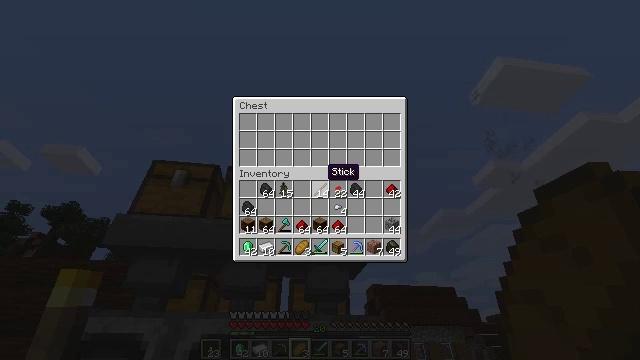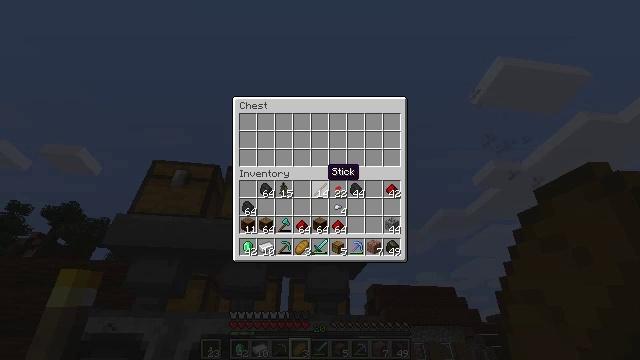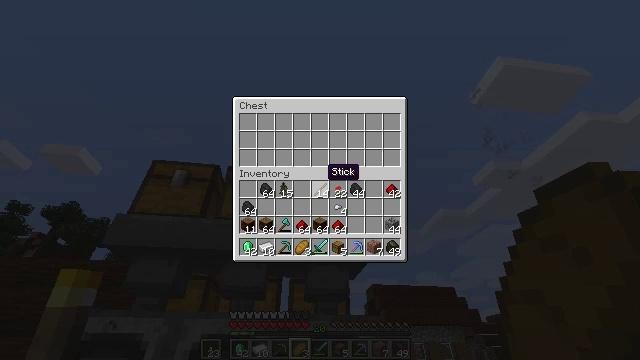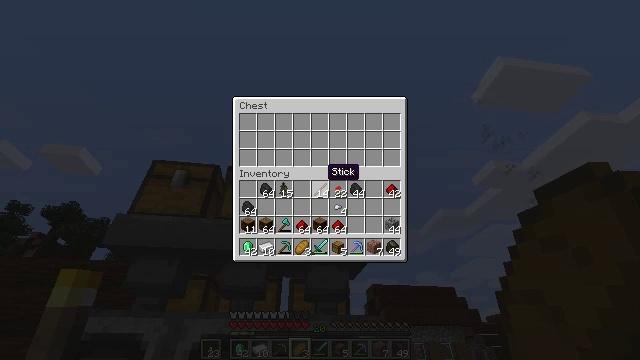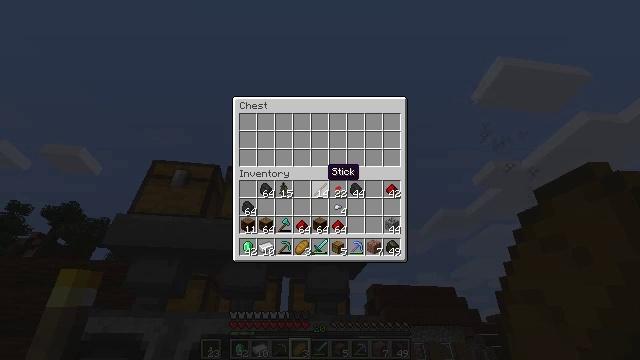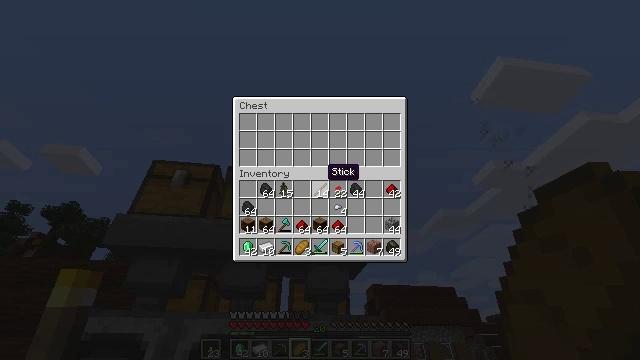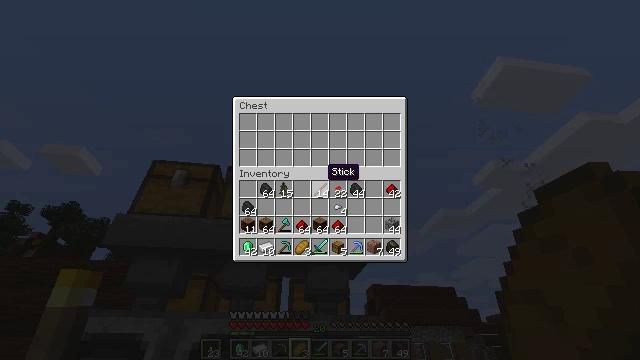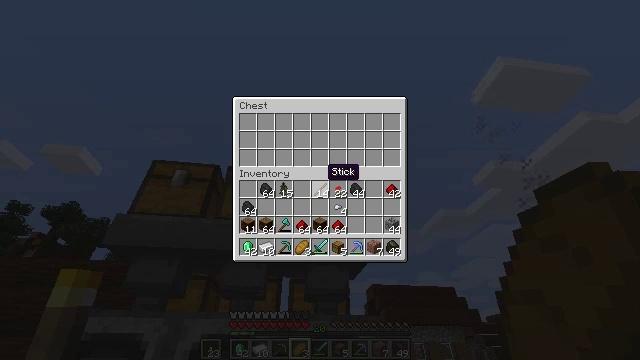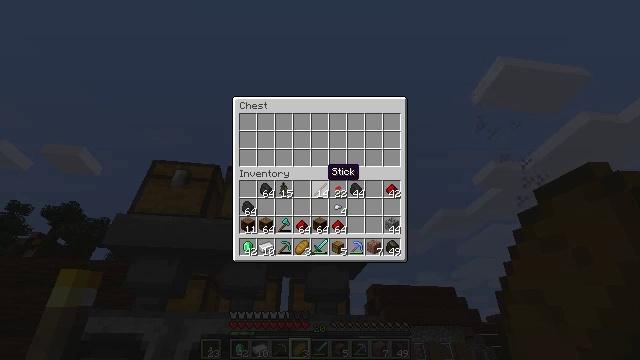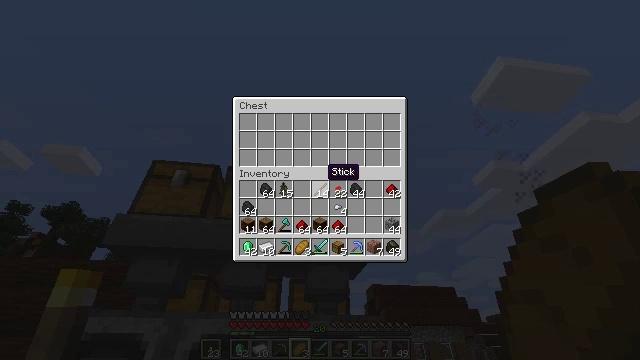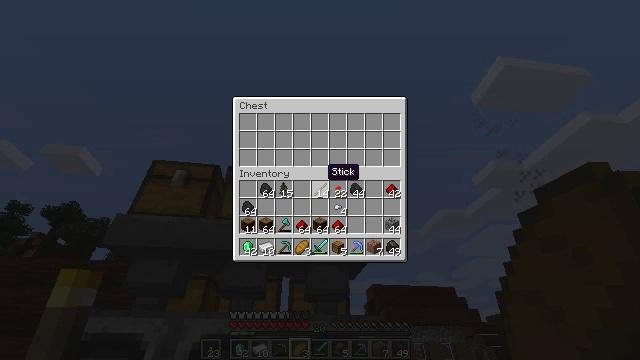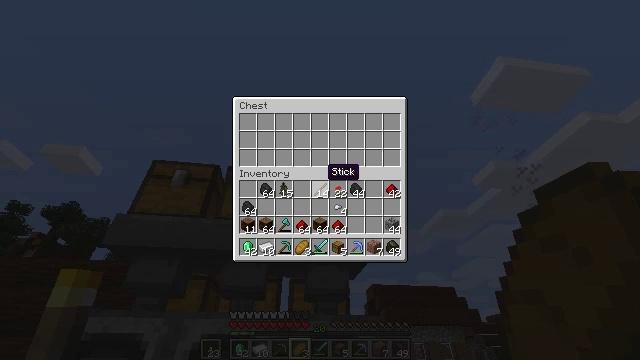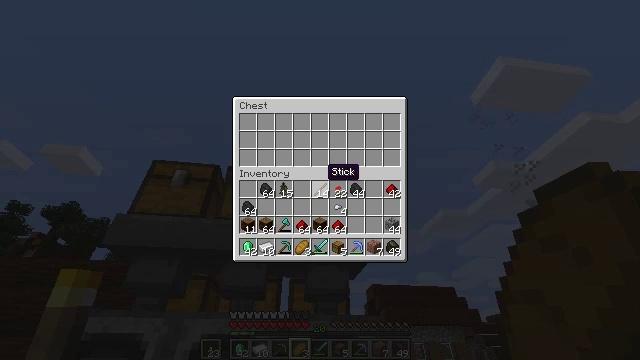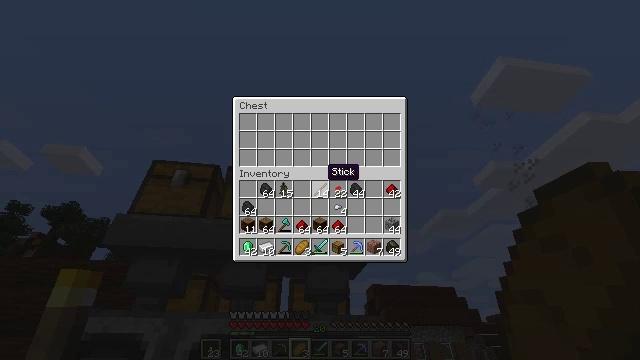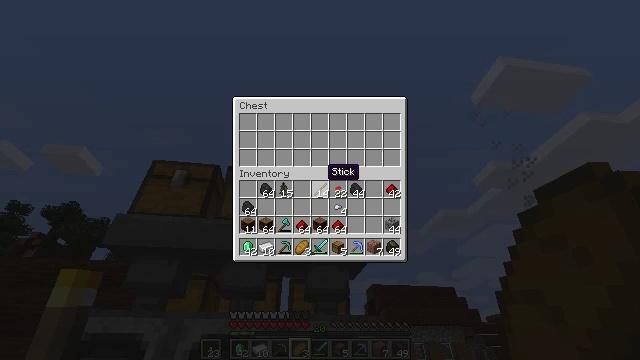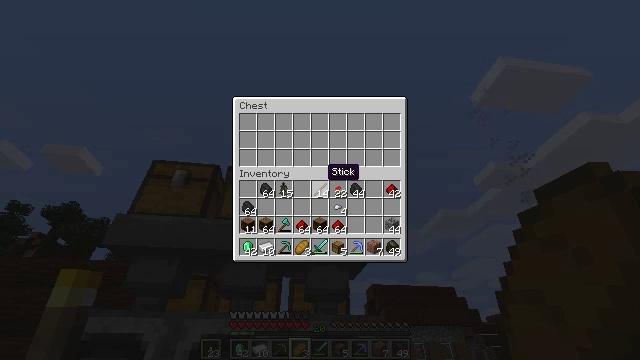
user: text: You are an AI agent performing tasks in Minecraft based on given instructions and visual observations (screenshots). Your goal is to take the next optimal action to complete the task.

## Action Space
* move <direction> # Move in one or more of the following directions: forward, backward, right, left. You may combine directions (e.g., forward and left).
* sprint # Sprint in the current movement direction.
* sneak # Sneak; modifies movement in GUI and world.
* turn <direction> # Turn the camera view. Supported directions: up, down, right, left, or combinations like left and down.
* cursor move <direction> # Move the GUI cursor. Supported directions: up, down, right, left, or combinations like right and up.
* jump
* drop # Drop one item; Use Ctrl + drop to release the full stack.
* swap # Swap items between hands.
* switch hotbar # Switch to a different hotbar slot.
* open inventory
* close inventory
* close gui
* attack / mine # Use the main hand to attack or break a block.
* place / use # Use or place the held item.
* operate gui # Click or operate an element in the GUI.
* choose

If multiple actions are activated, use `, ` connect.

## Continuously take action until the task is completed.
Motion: motion action
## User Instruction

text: Put necessary items in the crafting grid to craft an emerald.
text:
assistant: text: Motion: no_op
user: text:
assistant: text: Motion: no_op
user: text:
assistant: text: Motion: no_op
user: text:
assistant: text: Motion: no_op
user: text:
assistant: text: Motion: no_op
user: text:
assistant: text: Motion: no_op
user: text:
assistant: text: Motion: no_op
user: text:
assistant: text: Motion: no_op
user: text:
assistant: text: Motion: no_op
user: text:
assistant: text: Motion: no_op
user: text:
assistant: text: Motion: no_op
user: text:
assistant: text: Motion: no_op
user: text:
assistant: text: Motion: no_op
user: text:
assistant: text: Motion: no_op
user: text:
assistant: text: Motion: no_op
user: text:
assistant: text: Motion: no_op
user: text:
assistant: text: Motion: no_op
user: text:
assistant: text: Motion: no_op
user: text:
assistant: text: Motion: no_op
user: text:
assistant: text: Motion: no_op
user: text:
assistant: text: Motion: no_op
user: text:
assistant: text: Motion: no_op
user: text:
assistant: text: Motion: no_op
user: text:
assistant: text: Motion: no_op
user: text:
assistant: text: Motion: no_op
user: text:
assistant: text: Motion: no_op
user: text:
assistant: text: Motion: no_op
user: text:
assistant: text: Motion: no_op
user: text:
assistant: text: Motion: no_op
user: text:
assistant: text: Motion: no_op